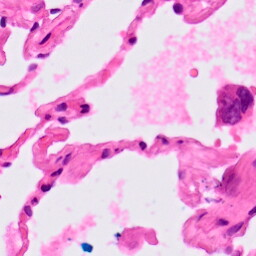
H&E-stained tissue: Lung